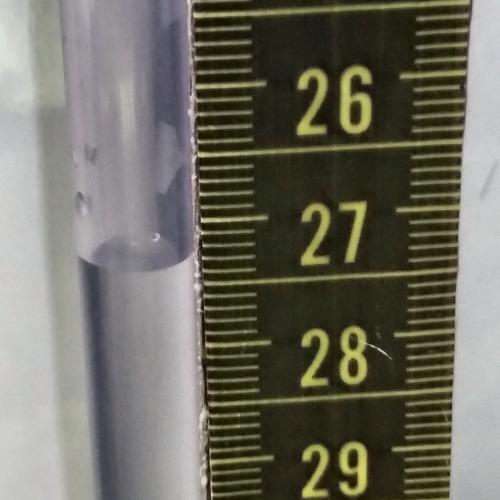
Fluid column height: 27.3 cm